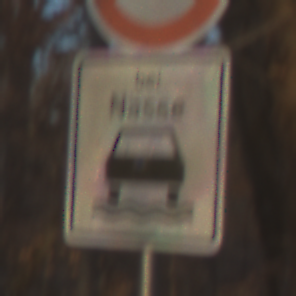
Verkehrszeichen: BeiNaesse
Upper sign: Geschwindigkeit110
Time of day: SunriseSunset
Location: Outdoor (Nature)
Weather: Clear
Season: Autumn
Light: Natural